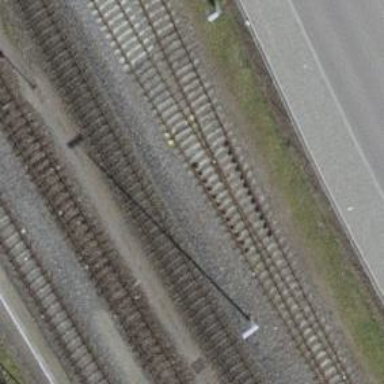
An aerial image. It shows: Single-track railway siding.